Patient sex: M
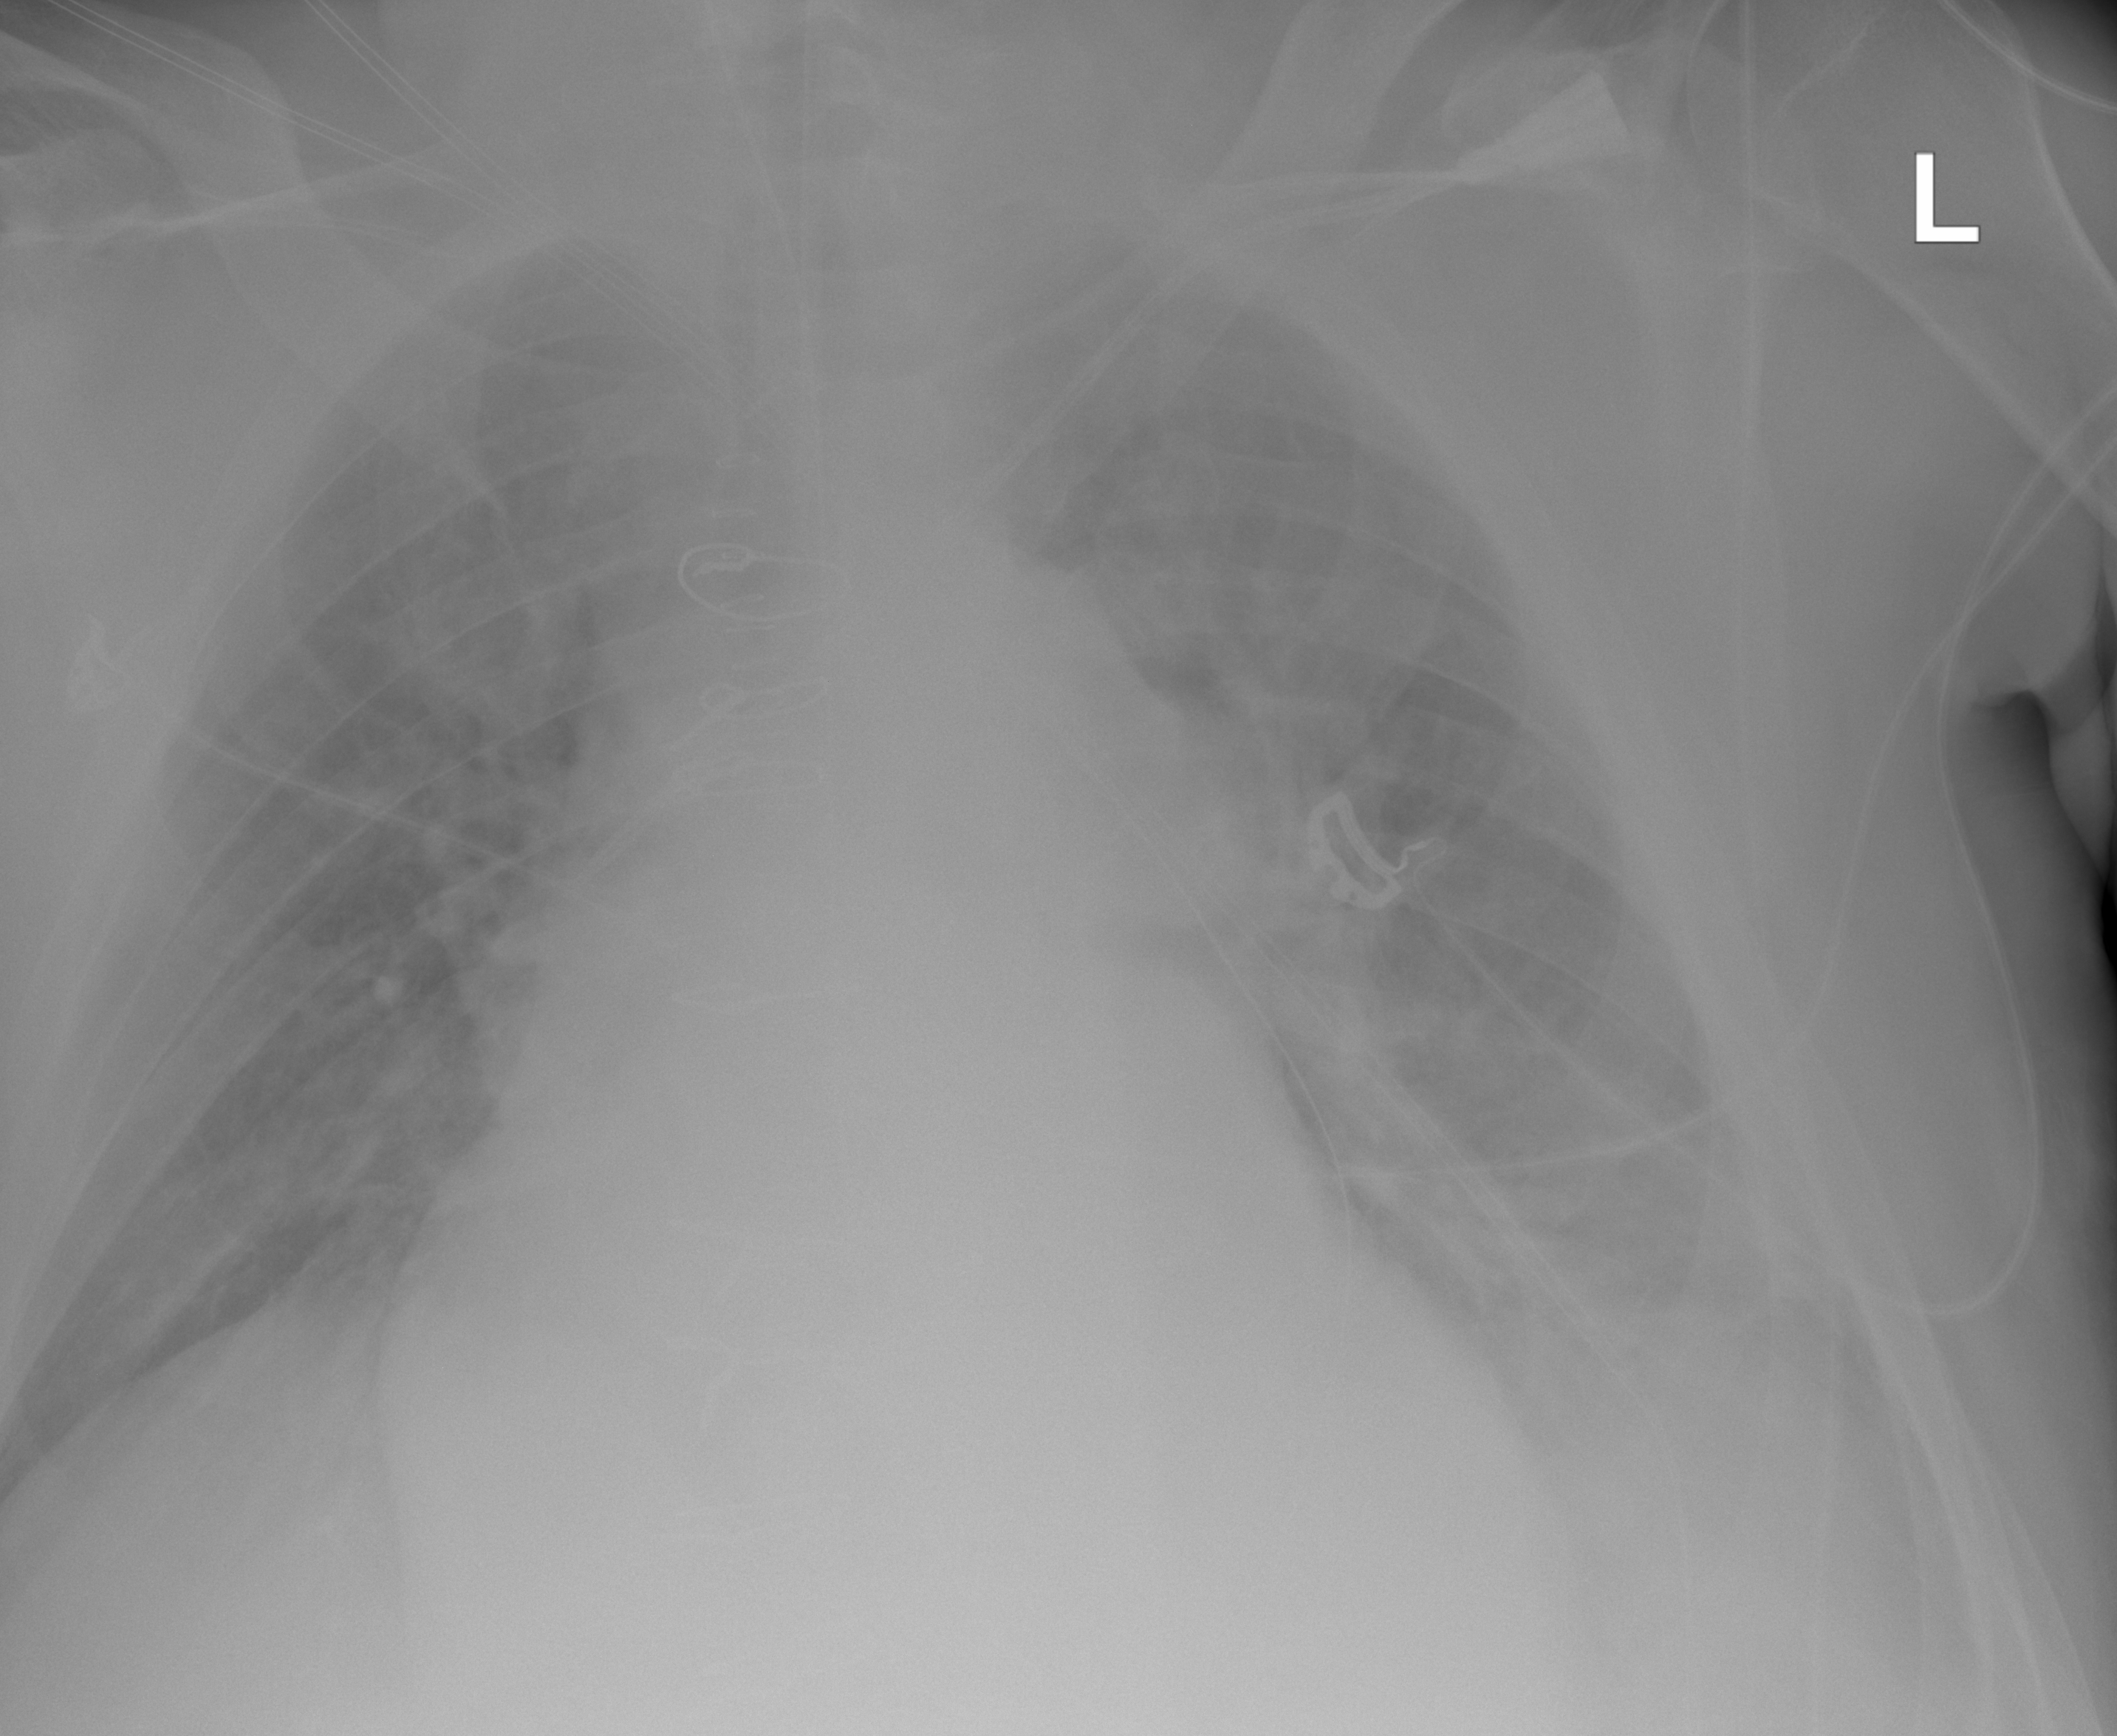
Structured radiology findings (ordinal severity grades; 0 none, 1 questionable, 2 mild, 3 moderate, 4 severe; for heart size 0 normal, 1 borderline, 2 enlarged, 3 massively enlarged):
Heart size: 3
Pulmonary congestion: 2
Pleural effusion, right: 2
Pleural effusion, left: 2
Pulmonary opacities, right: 2
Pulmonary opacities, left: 2
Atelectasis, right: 2
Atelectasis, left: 2